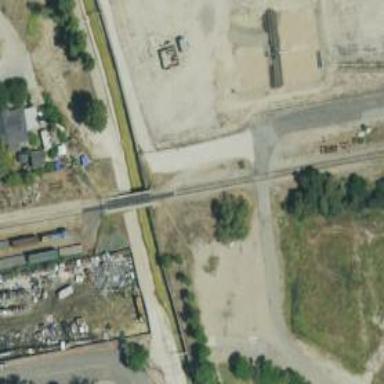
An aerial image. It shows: Preserved railway bridge with rails.